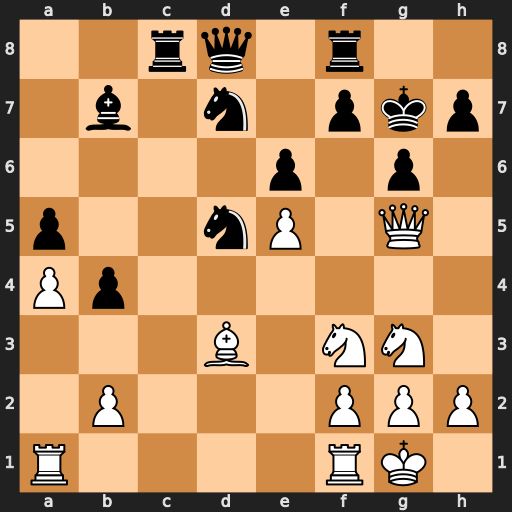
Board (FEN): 2rq1r2/1b1n1pkp/4p1p1/p2nP1Q1/Pp6/3B1NN1/1P3PPP/R4RK1
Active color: w
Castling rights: -
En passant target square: -
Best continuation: Nh5+ Kh8 Qh6